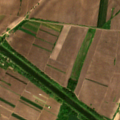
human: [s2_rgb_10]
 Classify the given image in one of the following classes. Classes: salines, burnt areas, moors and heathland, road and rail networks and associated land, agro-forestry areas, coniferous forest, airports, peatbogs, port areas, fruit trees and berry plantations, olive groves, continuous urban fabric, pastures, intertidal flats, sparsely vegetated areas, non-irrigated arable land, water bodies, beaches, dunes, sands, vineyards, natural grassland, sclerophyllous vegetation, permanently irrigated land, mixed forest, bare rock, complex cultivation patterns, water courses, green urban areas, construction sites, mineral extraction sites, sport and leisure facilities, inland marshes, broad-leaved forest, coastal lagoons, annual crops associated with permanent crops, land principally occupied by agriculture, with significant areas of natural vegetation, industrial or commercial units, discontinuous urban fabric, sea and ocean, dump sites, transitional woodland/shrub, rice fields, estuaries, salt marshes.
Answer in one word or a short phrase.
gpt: non-irrigated arable land, water courses